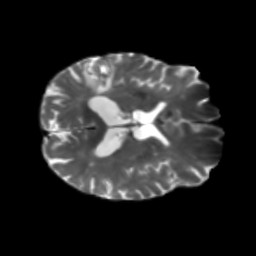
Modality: T2w
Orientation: axial
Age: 64
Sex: male
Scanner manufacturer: siemens
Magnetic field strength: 3 T
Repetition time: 5.25 s
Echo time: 0.08 s